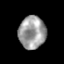
Tissue: skin
Cell type: Epithelial cells
Senescence score: 0.26
Nuclear area (px): 862
Mean DAPI intensity: 156.203